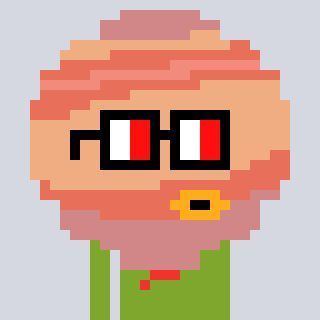
a pixel art character with square glasses with black frames and red eyes, a jupiter-shaped head and a slimegreen-colored body on a cool background